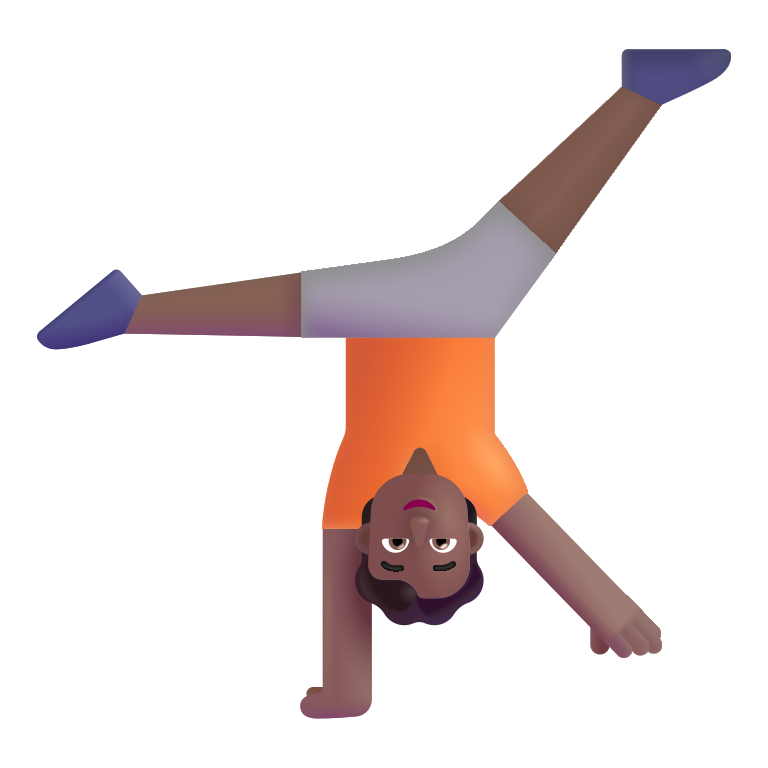
person cartwheeling color  dark